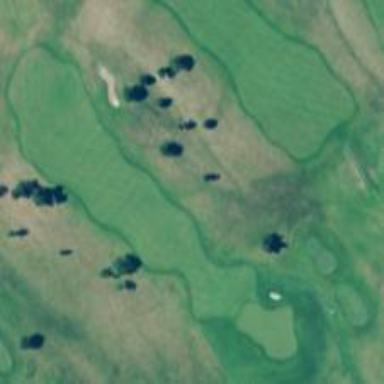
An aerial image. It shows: Area of rough grass used for golf.